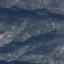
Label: HerbaceousVegetation